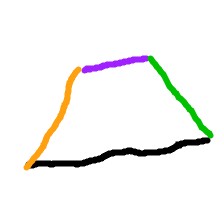
Shape: trapezoid